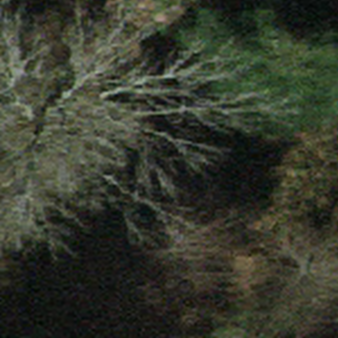
Label: other